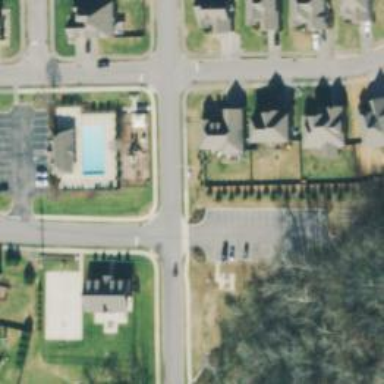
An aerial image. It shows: Residential road with asphalt surface and detached sidewalk.